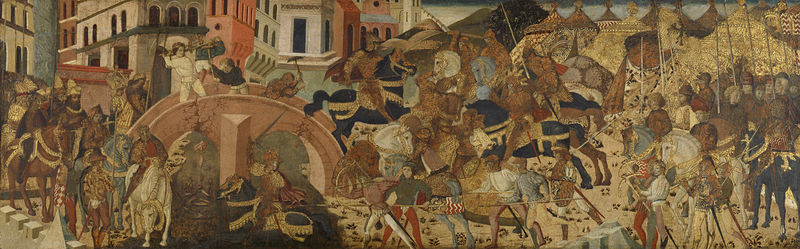
Titel: Horatius Cocles verdedigt de Pons Sublitius
Standort: Amsterdam
Institution: Rijksmuseum
Schlagwörter: blue, church, fight, men, people, red, religious, soldier, soldiers, sword, black, gold, green, painting, windows, fighting, horses, rock, sky, building, mountain, water, armor, helmet, river, gilt, color, animals, army, battle, cross, door, flag, bridge, town, italy, city, flags, renaissance, buildings, colorful, ground, medieval, war, horse, tent, run, pottery, spears, workers, blood, crosses, spear, moat, knights, helmets, busy, borwn, florence, right, rein, saddle, lance, weapons, hourse, tents, middle east, violent, armies, turks, buildlings, reliious, ucello